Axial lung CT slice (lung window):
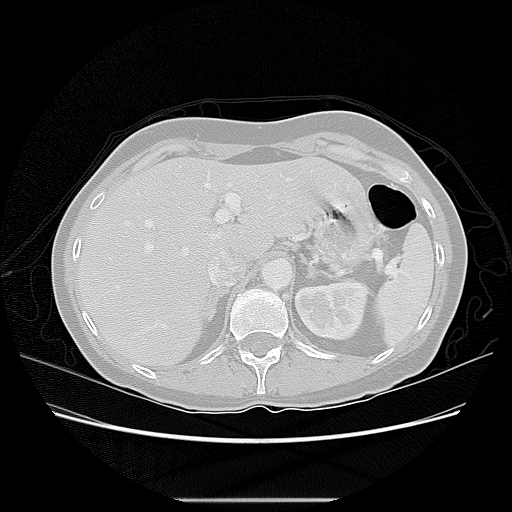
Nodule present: no